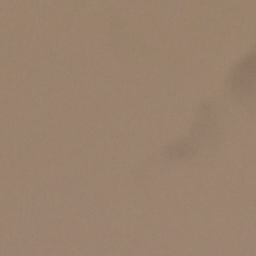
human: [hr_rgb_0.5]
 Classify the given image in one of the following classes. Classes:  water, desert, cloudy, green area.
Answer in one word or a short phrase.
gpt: cloudy